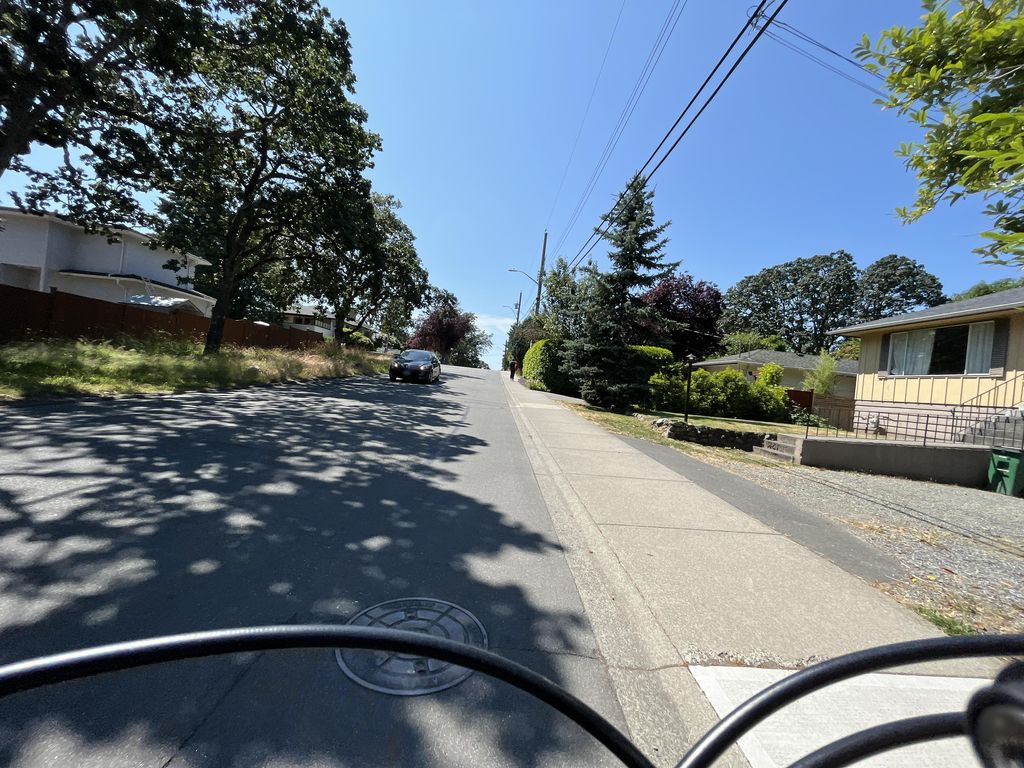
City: victoria